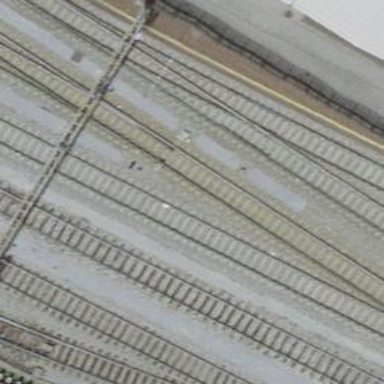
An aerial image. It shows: Railway yard with electrified tracks and single track.